Interaction volume radius: 5 \u00c5
Interaction volume height: 15 \u00c5
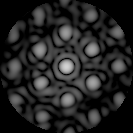
Disorder parameter: 0.5043